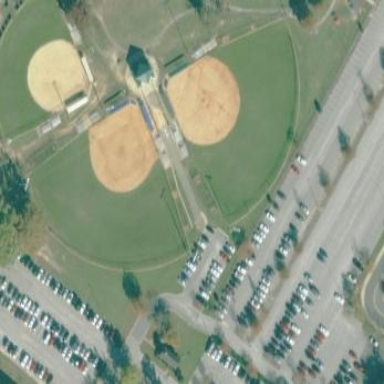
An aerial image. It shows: Baseball pitch for leisure land activities.